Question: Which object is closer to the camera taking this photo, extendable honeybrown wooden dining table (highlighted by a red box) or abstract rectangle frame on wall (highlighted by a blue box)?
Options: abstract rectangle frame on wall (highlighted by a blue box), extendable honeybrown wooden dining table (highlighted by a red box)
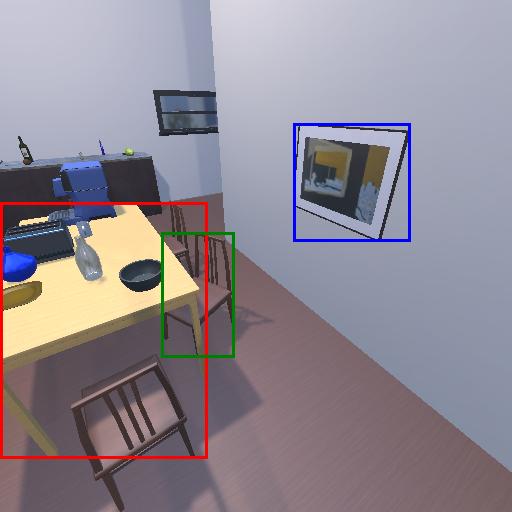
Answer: abstract rectangle frame on wall (highlighted by a blue box)